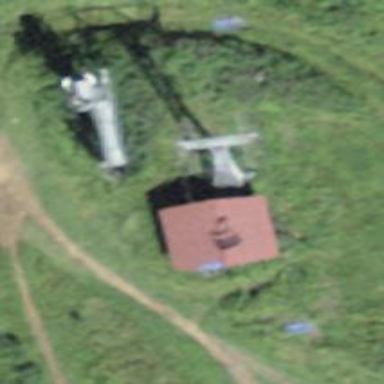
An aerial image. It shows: Pylon used for aerialway.